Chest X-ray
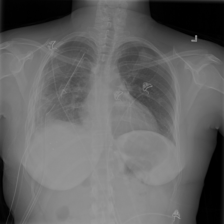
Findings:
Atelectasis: negative
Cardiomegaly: negative
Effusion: negative
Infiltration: negative
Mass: negative
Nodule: negative
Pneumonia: negative
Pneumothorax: negative
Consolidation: negative
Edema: negative
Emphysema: negative
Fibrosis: negative
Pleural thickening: negative
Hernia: negative